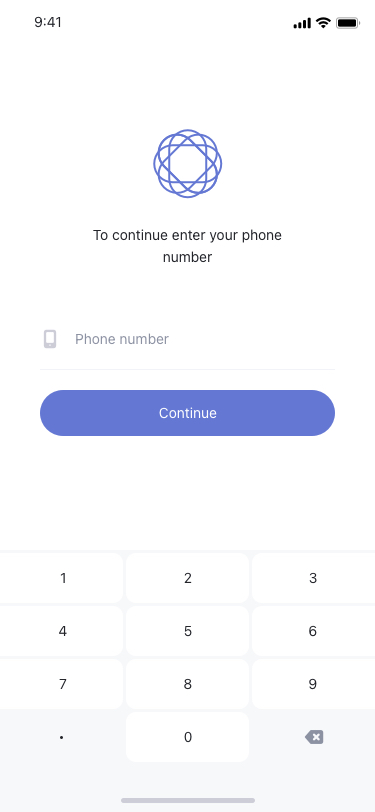
Text in this UI design:
To continue enter your phone number